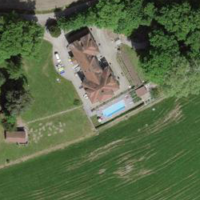
EUNIS habitat code: 52
Species observed at this site:
Bellis perennis